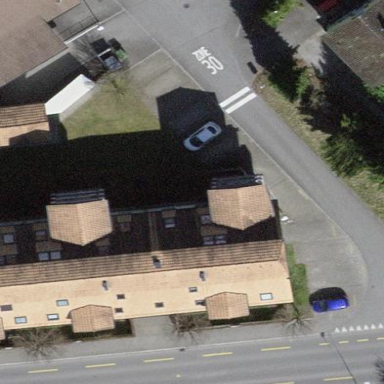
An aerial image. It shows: Apartments building with tiled roof.